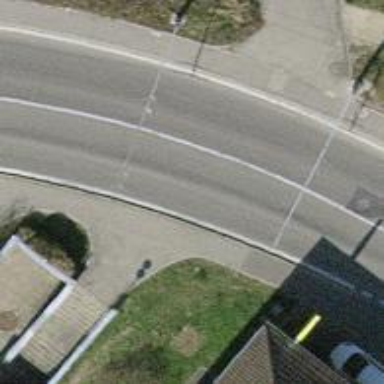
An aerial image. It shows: Concrete footway.